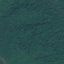
Land use / land cover class: Forest